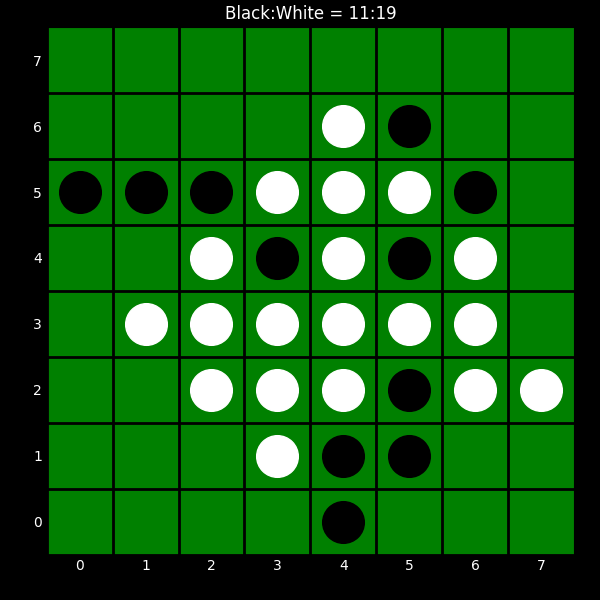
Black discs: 11
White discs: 19